Field crop: maize
Growth stage: 2
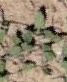
Species: convolvulus